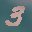
Label: 3